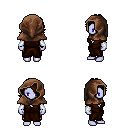
a pixel art fantasy rpg character, female body template, dark elf, purple skin, brown robe, gold greaves, brown swoop hairstyle, cloth hood, white cloth bracers, four views (front, back, left, right), 2x2 character sprite sheet, small pixel art, hard edges, no anti-aliasing